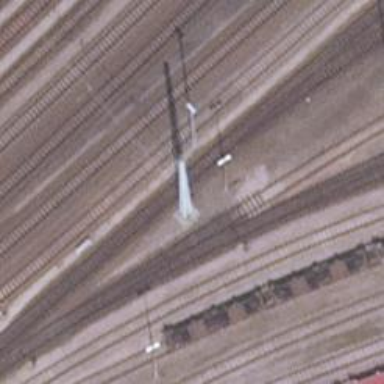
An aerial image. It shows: Railway switch.